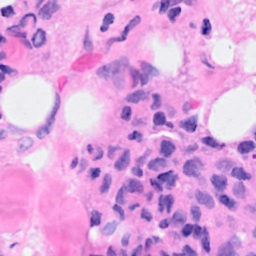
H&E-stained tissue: Breast